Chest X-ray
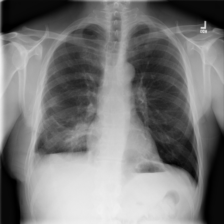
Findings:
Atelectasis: negative
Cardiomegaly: negative
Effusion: positive
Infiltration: positive
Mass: negative
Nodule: negative
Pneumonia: negative
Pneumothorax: positive
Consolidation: negative
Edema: negative
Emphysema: negative
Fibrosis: negative
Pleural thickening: negative
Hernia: negative